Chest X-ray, PA view. Patient: 52 years old, sex F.
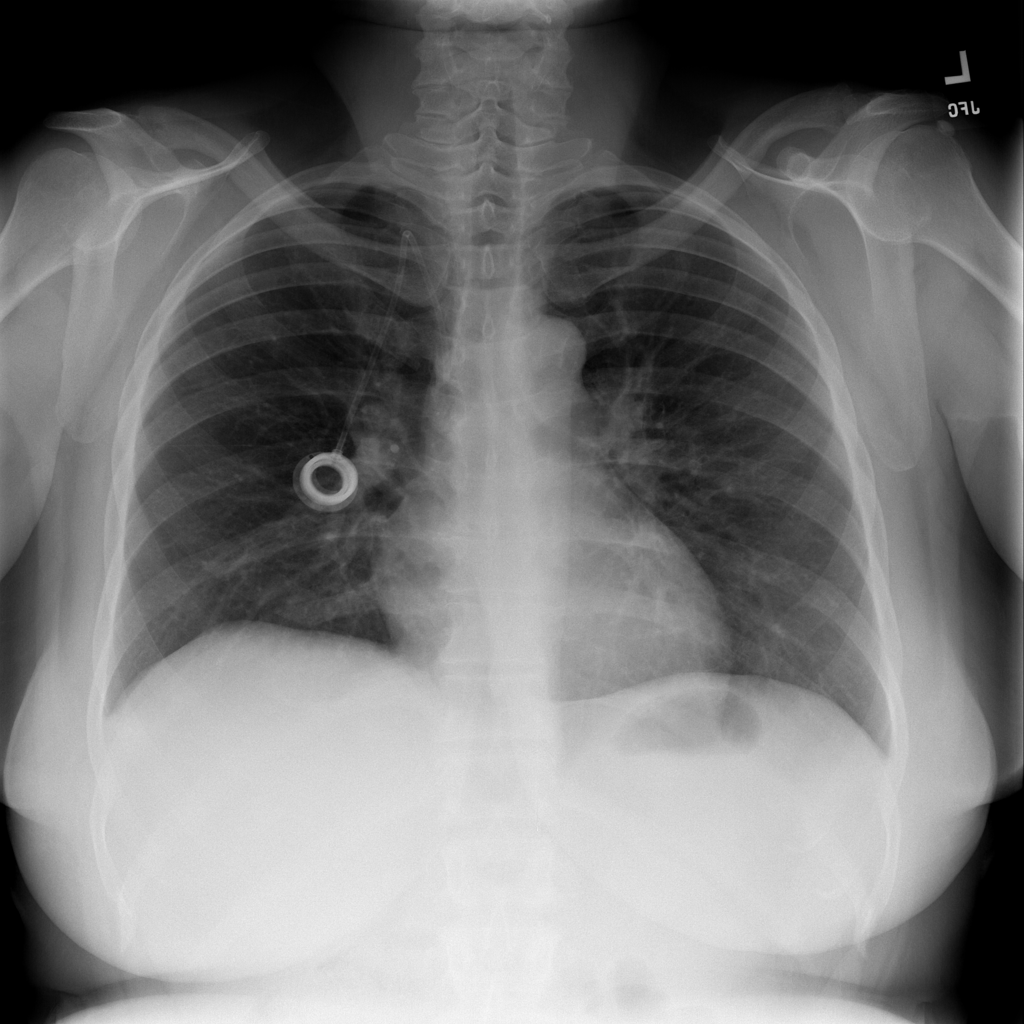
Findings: No Finding